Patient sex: F
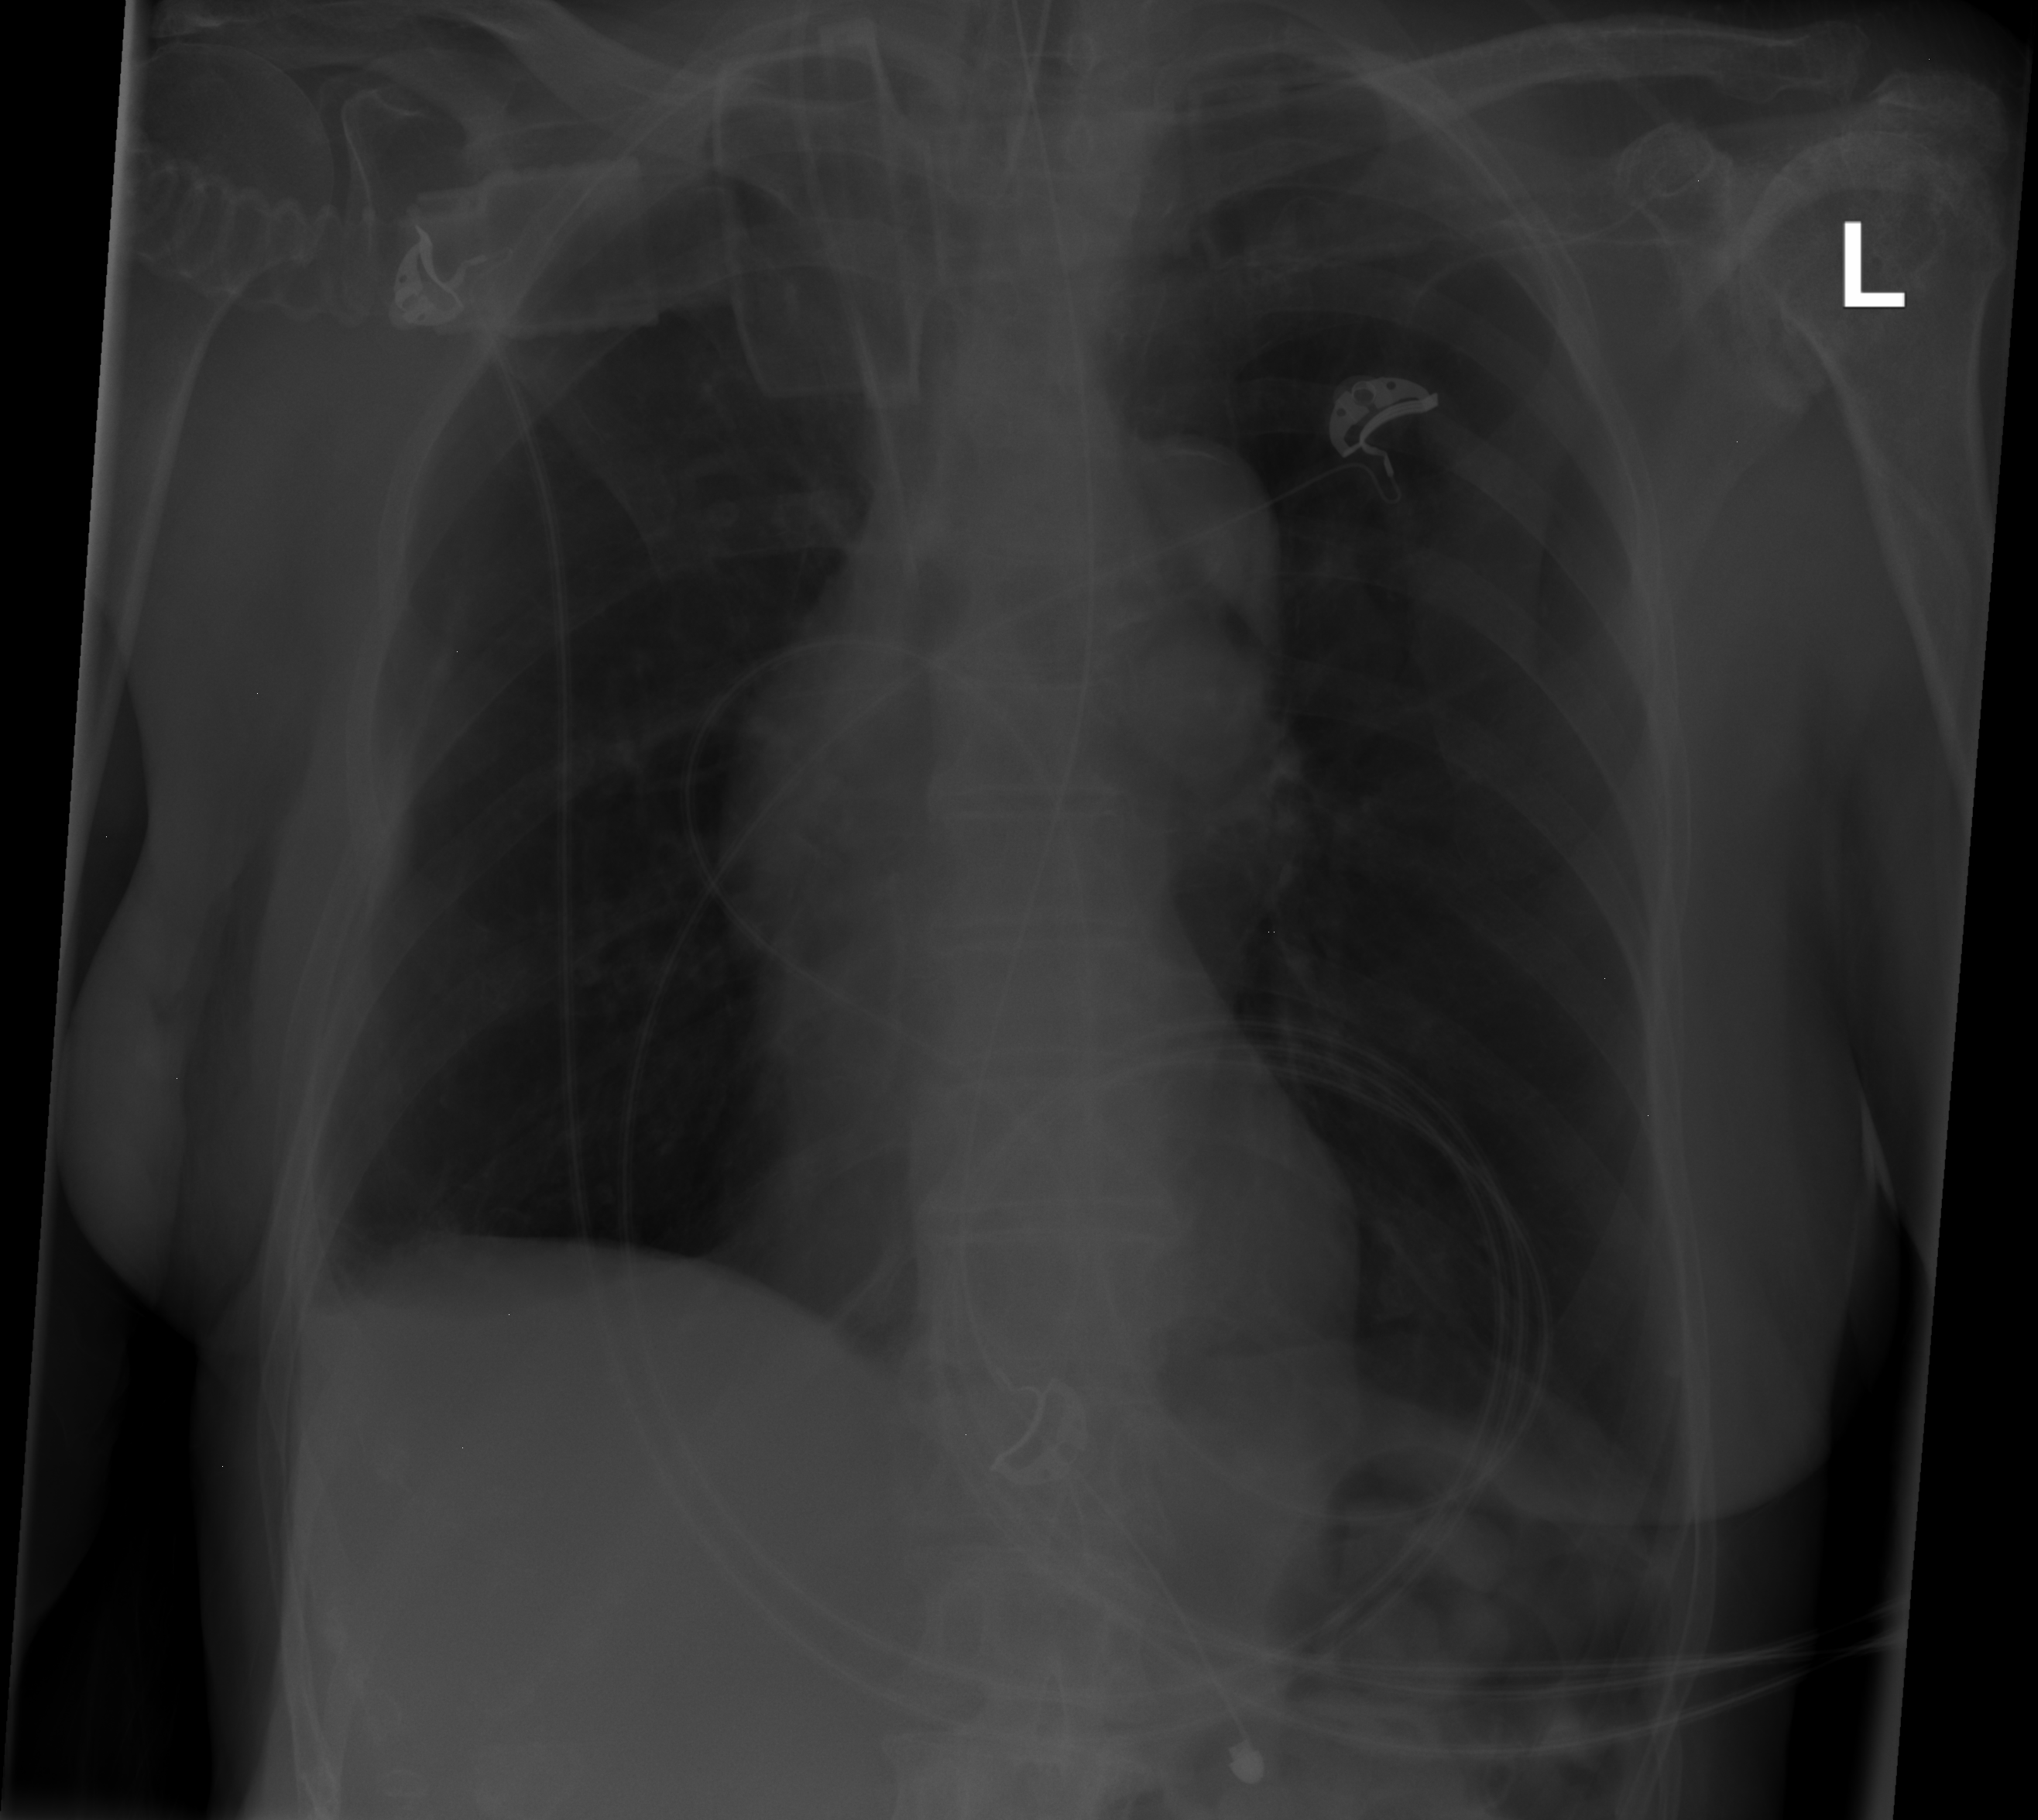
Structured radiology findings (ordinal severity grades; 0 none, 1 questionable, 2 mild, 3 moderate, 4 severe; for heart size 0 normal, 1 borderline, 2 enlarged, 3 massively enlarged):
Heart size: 0
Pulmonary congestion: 0
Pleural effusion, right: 1
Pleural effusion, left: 0
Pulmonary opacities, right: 0
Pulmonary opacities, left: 0
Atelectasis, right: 0
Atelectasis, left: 0